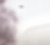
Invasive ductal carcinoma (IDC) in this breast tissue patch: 0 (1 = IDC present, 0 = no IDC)